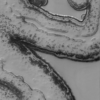
Label: not_dusty